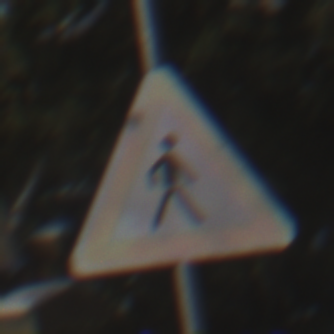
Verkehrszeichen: FussgaengerLinks
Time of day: MorningAfternoon
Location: Outdoor (Special)
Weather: Clear
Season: Winter
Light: Natural